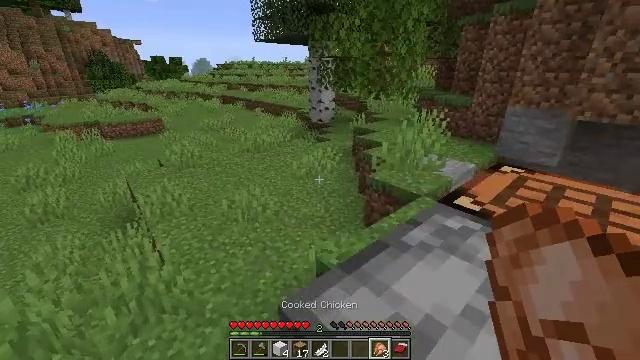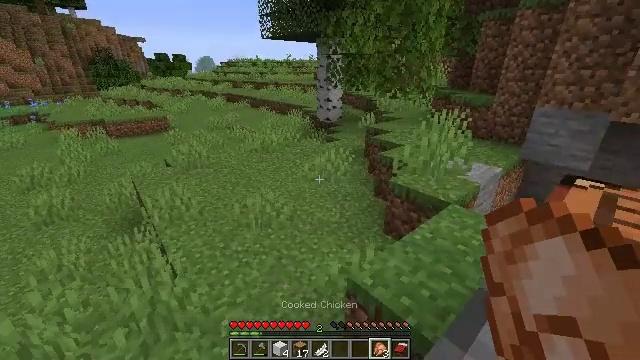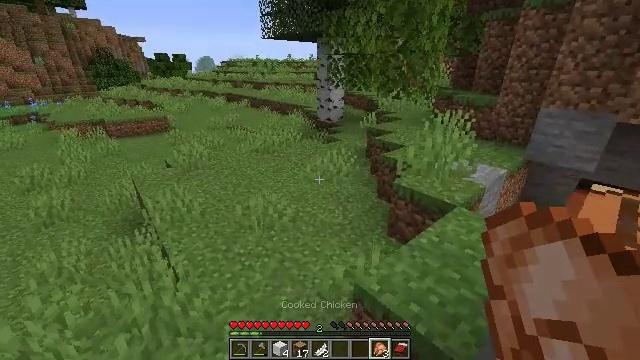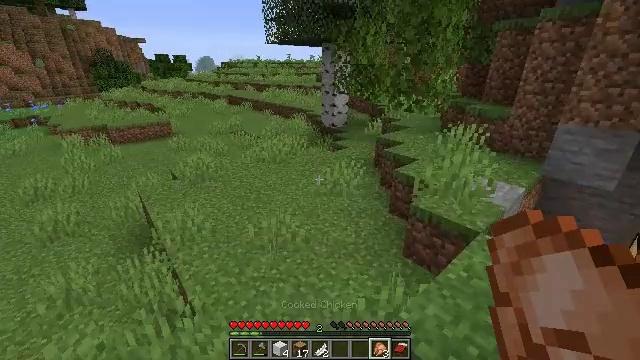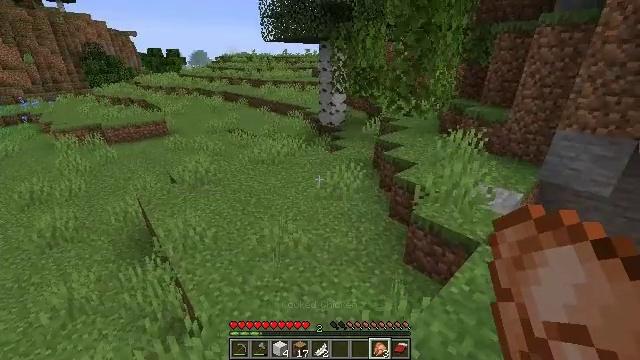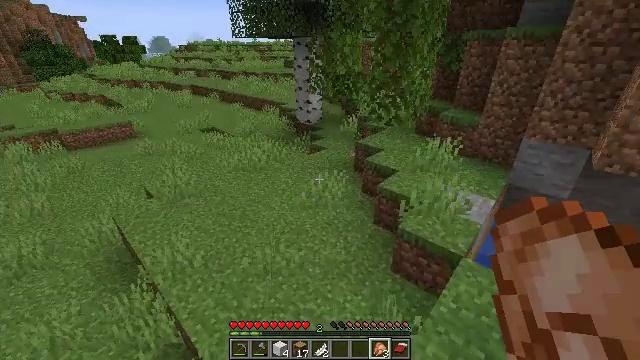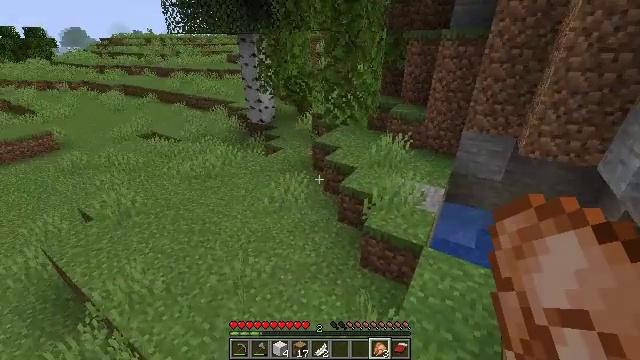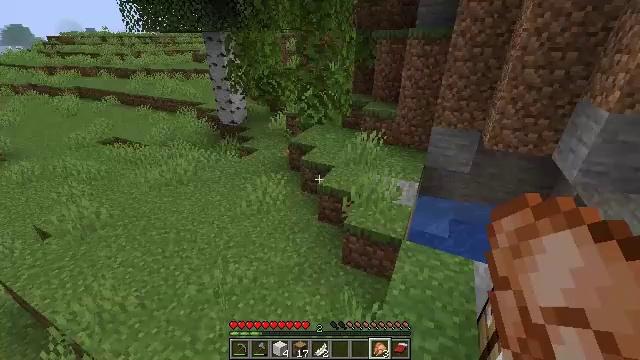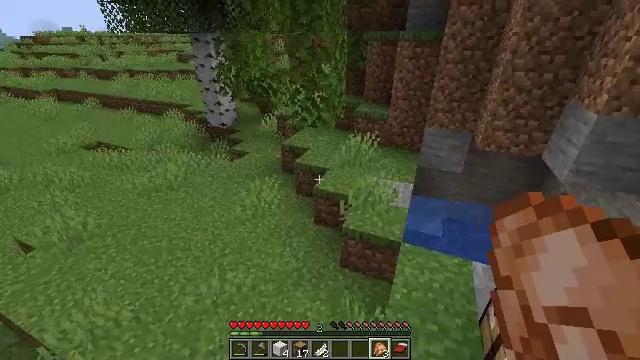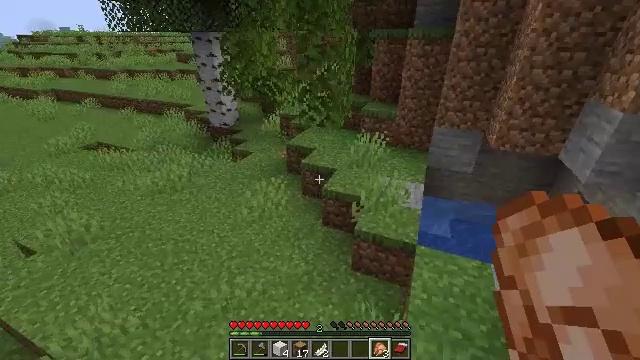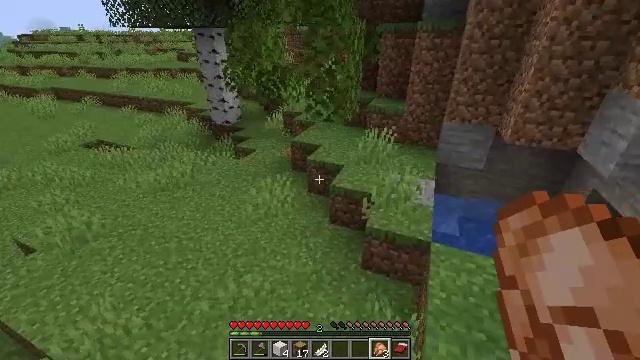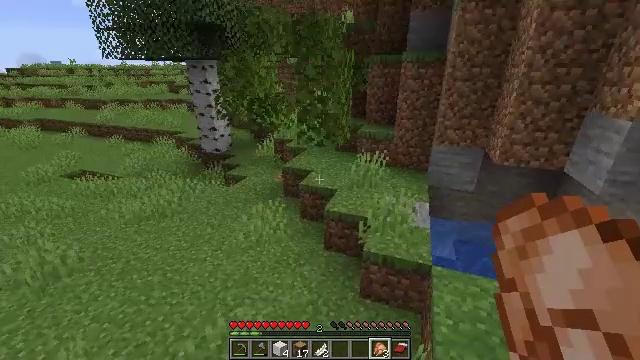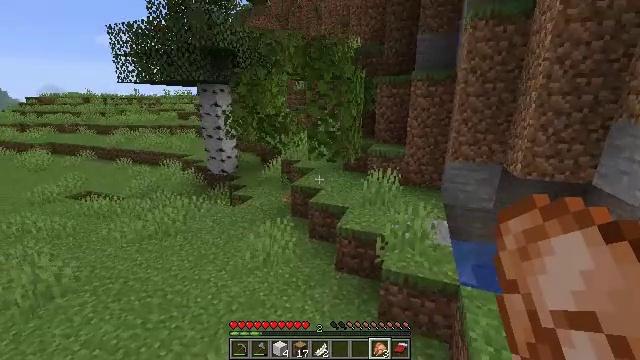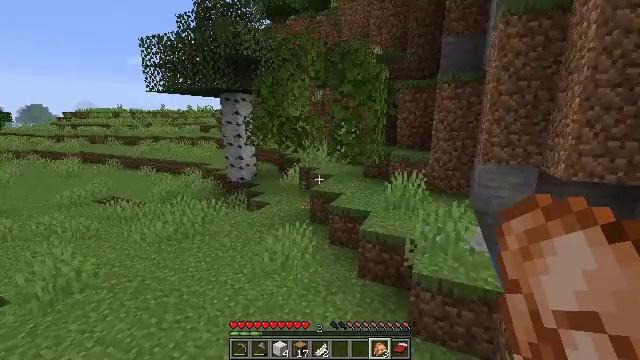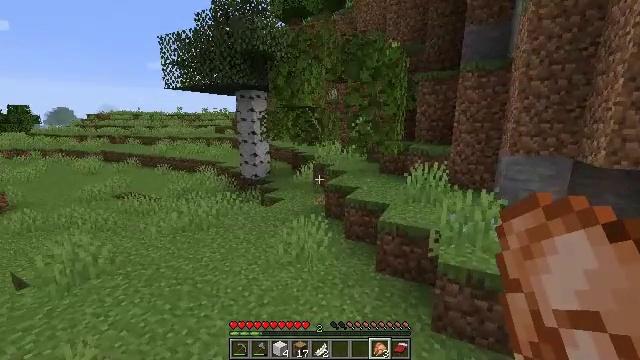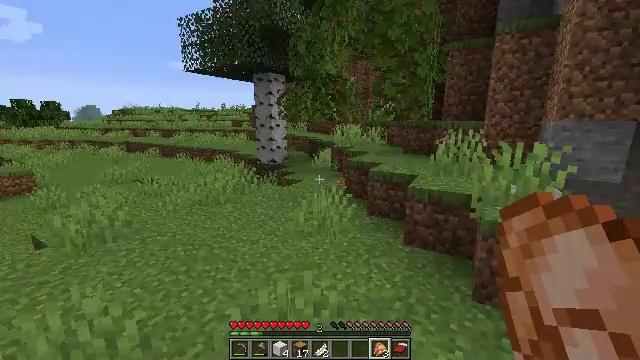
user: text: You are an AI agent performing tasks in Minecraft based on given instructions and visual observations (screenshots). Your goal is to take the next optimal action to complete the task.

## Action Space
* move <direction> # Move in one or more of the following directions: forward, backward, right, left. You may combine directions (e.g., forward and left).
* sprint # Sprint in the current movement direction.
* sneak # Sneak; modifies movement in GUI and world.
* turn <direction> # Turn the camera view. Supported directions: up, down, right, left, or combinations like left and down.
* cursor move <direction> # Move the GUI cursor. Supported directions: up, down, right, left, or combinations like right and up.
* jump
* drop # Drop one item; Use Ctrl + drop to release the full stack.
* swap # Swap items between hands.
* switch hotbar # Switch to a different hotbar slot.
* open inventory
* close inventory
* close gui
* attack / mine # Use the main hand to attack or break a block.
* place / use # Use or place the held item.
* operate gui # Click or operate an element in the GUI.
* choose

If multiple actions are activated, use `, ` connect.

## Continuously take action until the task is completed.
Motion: motion action
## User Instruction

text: Break the cornflower to collect it.
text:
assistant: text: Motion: move forward and move left
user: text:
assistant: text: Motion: move forward and move left
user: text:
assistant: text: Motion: move forward and move left, jump
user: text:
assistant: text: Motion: move forward and move left, turn down, jump
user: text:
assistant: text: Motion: move forward and move left, turn right and down
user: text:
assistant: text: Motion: move forward and move left, turn right and down
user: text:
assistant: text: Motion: move forward and move left, turn right
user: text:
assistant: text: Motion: move forward and move left, turn right
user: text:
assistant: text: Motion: move forward and move left
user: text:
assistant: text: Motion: move forward and move left
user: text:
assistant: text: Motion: move forward and move left, turn right and up
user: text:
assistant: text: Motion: move forward and move left, turn up
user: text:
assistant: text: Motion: move forward, turn left and up
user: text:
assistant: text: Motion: move forward, turn left
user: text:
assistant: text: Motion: move forward, turn left
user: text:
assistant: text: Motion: move forward, turn left
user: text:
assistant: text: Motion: move forward, turn left and up
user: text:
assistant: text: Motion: move forward, turn left and up
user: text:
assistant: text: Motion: move forward, turn left and up
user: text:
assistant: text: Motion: move forward, turn left, switch to hotbar 2
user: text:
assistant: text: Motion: move forward, turn left, switch to hotbar 2
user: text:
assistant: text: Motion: move forward, turn left, switch to hotbar 2
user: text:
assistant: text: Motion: move forward, switch to hotbar 2
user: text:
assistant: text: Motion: move forward
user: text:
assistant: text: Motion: move forward
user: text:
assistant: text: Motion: move forward
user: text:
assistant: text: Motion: move forward, switch to hotbar 1
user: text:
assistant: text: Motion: move forward, switch to hotbar 1
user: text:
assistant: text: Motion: move forward, switch to hotbar 1
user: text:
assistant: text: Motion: move forward, switch to hotbar 1